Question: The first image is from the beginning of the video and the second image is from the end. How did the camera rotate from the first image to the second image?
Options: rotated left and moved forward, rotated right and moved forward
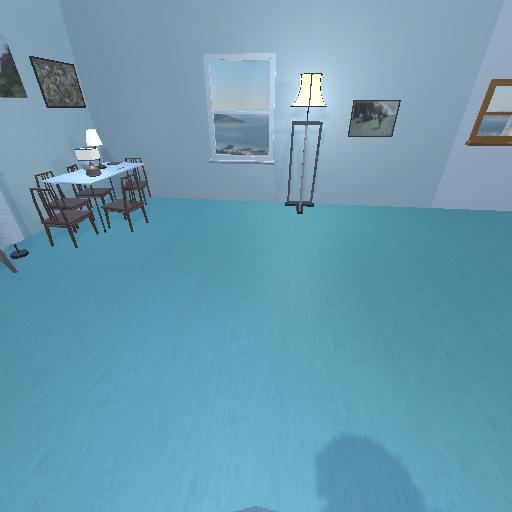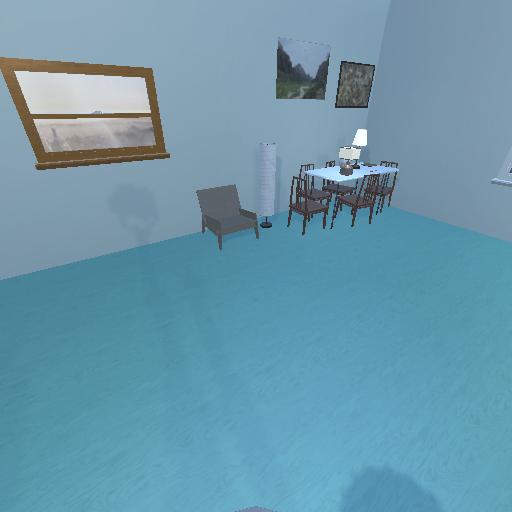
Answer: rotated left and moved forward